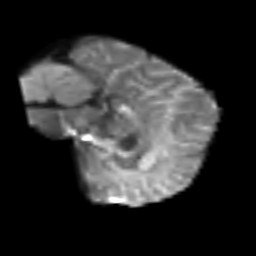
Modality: T2w
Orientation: sagittal
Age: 39
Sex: female
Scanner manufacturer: siemens
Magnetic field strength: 3 T
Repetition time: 6.1 s
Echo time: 0.101 s